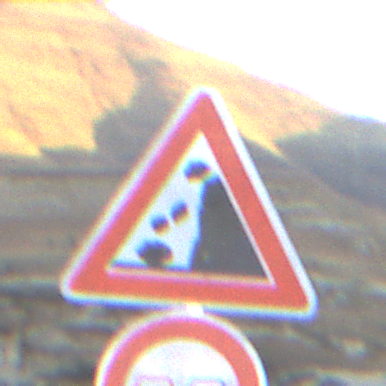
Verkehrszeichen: SteinschlagRechts
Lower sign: Ueberholverbot
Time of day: SunriseSunset
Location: Outdoor (Nature)
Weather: Clear
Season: NotSpecified
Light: Natural